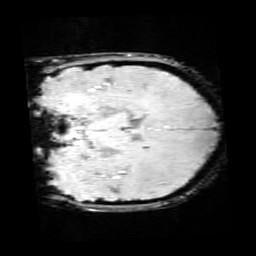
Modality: SWI
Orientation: coronal
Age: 14
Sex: female
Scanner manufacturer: siemens
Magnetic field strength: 3 T
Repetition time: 0.027 s
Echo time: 0.02 s